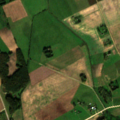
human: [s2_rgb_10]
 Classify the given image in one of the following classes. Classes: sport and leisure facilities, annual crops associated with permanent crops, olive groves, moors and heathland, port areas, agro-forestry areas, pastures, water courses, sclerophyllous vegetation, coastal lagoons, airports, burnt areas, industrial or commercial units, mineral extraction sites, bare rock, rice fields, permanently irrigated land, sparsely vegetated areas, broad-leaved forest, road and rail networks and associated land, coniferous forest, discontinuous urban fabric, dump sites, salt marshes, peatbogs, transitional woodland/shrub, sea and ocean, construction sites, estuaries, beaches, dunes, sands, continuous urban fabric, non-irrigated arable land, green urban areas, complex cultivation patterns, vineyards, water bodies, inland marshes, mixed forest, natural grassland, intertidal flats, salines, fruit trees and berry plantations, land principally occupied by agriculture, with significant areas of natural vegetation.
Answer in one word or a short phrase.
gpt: non-irrigated arable land, pastures, complex cultivation patterns, land principally occupied by agriculture, with significant areas of natural vegetation, broad-leaved forest